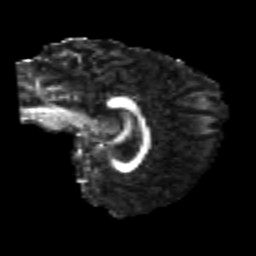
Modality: FA
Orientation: sagittal
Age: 25
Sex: female
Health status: healthy
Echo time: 0.074 s